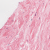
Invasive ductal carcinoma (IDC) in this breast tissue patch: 0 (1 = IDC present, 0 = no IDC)